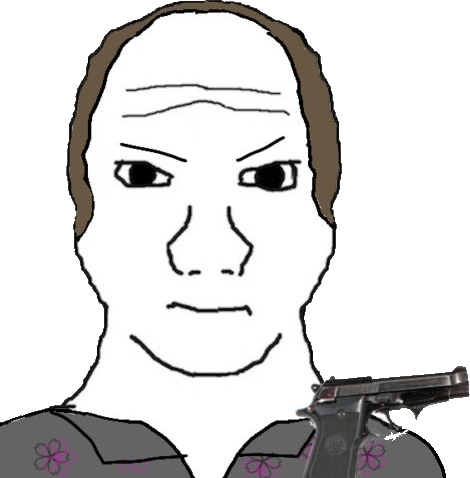
Label: 5_Front_Wojak